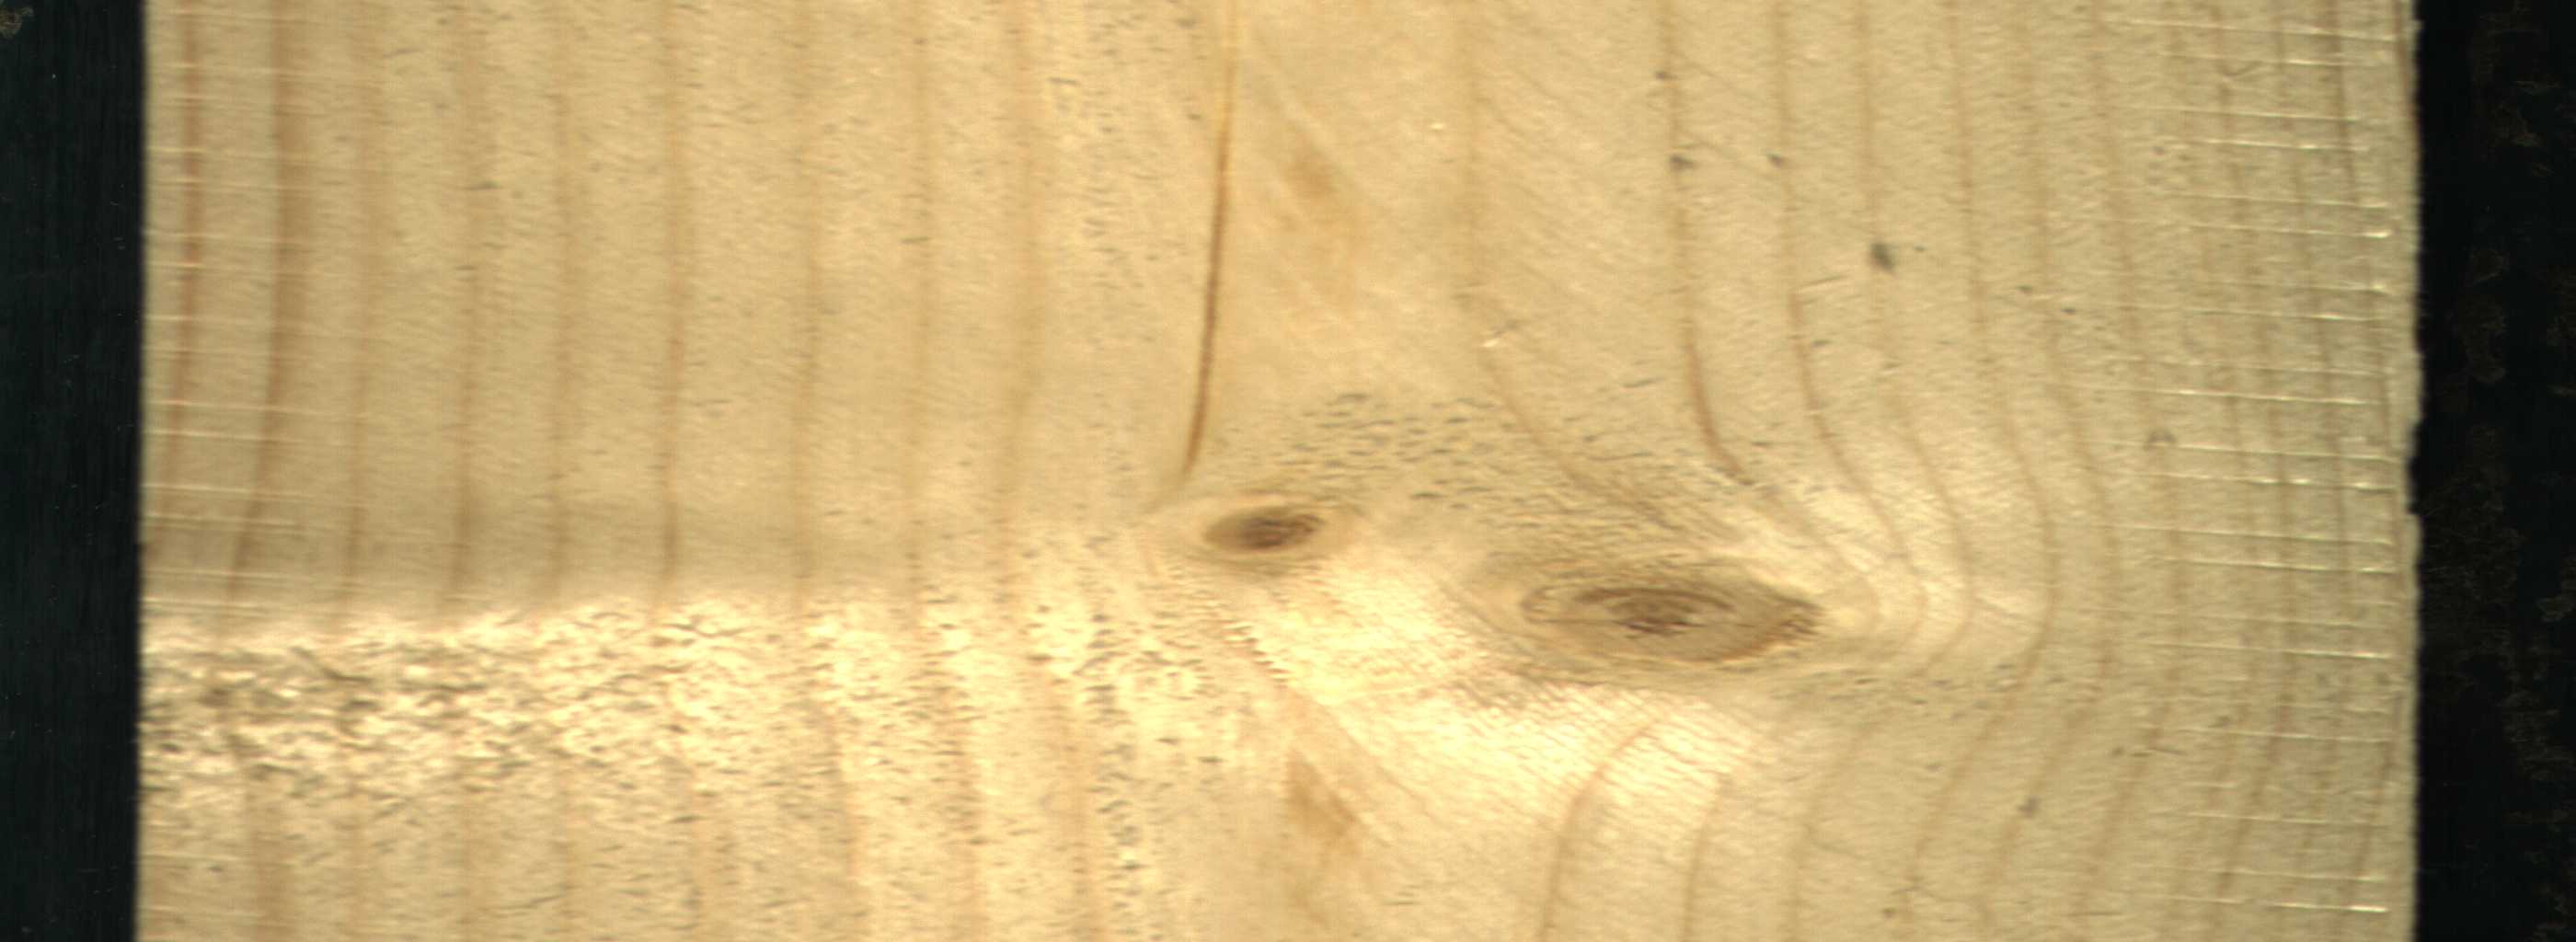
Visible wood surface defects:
knot_with_crack
Live_Knot